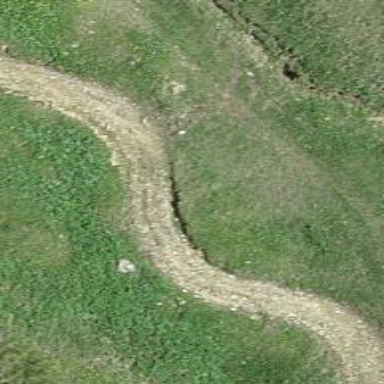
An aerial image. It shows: Gravel track with track type of grade3.